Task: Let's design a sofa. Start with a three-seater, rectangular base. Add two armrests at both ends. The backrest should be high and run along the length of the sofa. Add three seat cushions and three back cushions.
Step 482:
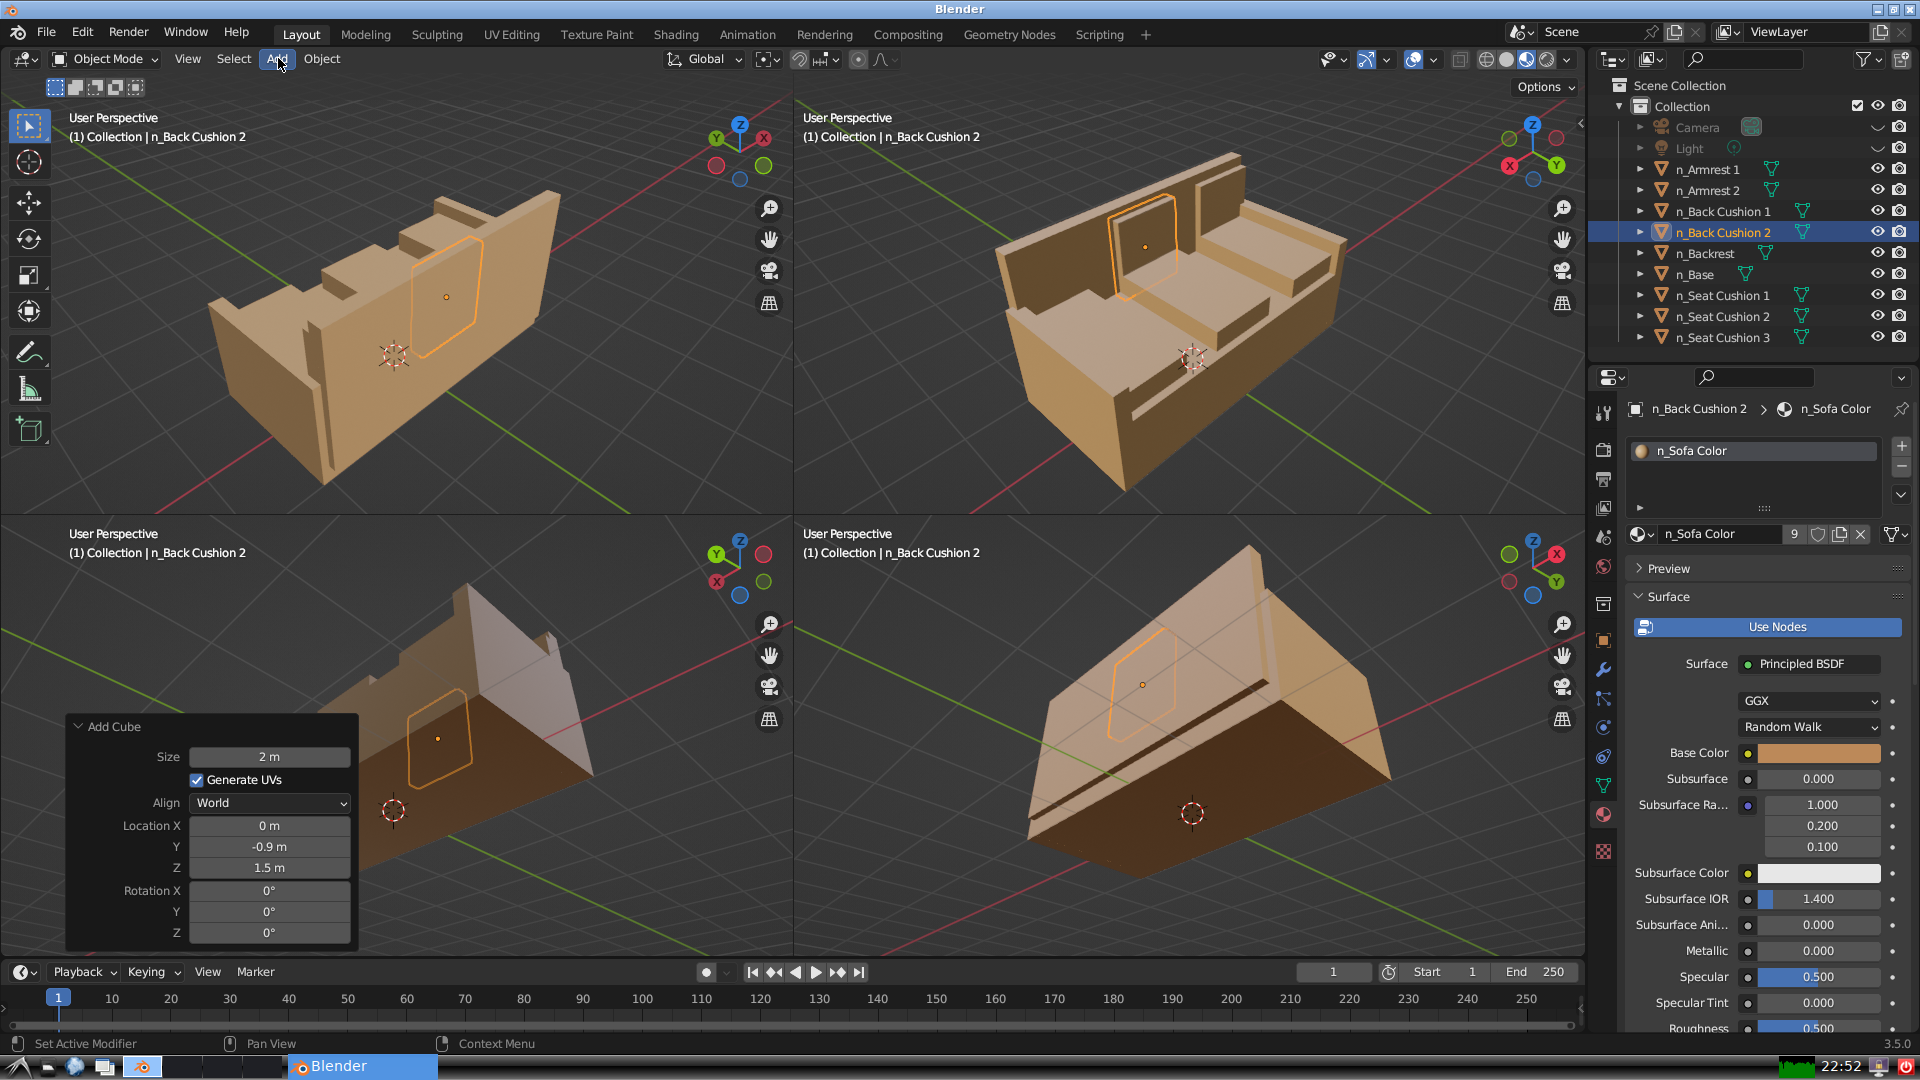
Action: click: no